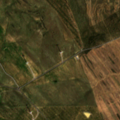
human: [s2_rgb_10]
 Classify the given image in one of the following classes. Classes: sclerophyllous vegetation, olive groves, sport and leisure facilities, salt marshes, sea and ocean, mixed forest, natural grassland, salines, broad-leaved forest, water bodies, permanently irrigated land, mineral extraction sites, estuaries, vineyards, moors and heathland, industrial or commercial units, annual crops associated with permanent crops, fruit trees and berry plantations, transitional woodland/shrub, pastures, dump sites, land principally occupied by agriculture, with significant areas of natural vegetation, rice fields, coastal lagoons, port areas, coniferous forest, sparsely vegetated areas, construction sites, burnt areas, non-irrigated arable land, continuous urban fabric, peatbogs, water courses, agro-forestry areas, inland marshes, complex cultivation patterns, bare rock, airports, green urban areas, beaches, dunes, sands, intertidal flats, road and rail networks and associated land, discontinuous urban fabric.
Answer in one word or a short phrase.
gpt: non-irrigated arable land, land principally occupied by agriculture, with significant areas of natural vegetation, sclerophyllous vegetation, transitional woodland/shrub